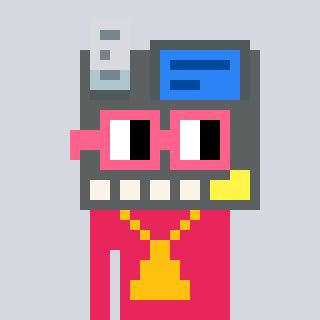
a pixel art character with square pink glasses, a cash register-shaped head and a redpinkish-colored body on a cool background